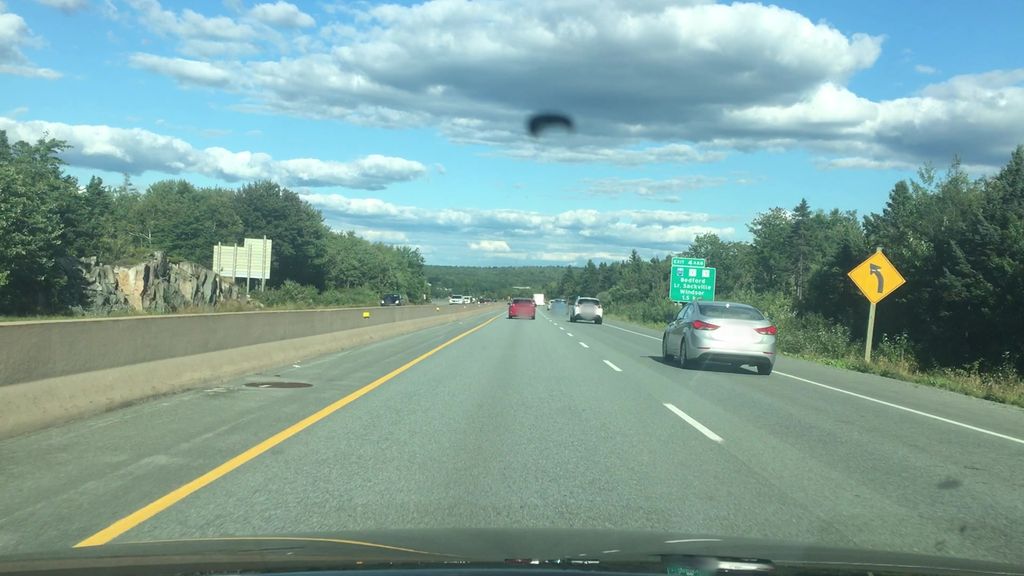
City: halifax